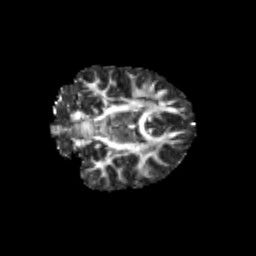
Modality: FA
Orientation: coronal
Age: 11
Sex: female
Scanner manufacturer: siemens
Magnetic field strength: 3 T
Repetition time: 3.8 s
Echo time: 0.07 s